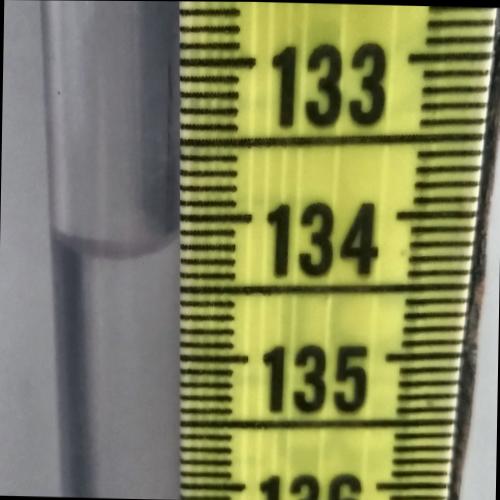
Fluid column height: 134.2 cm